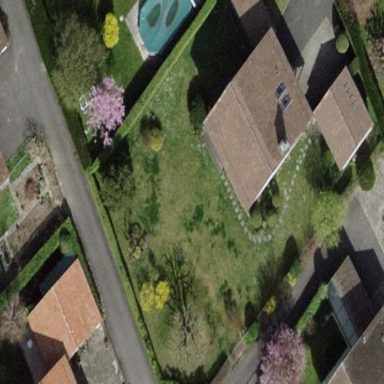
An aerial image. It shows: Garden enclosed by fence.